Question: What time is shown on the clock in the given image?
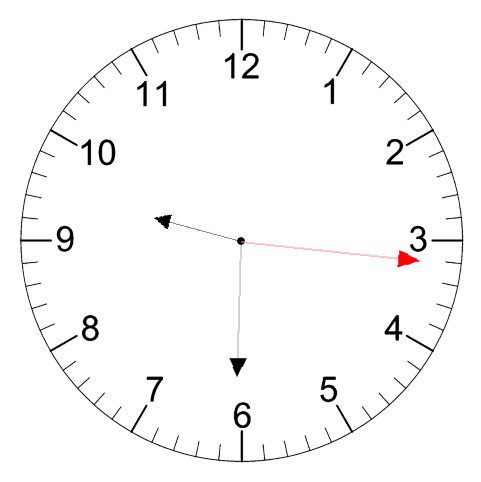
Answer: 09:30:16